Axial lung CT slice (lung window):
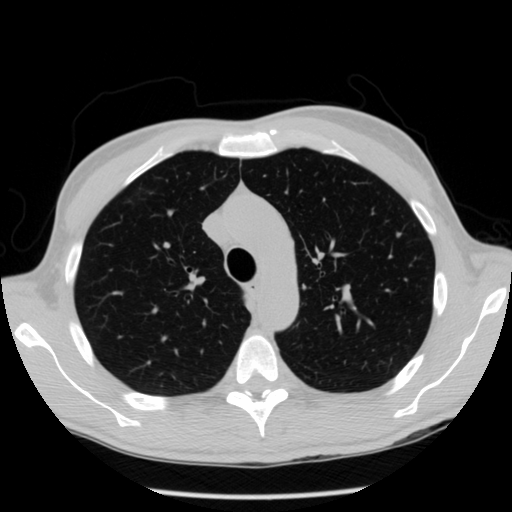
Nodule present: no